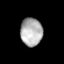
Tissue: lung
Cell type: Fibroblasts
Senescence score: 0.5607
Nuclear area (px): 601
Mean DAPI intensity: 176.857